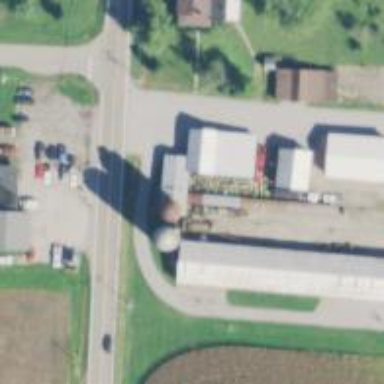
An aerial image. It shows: Silo.